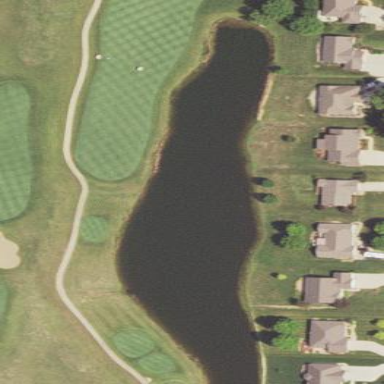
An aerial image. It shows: Rough area on grassy golf course.